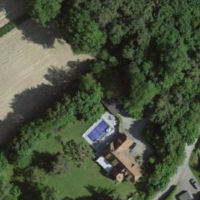
EUNIS habitat code: 55
Species observed at this site:
Symphoricarpos albus